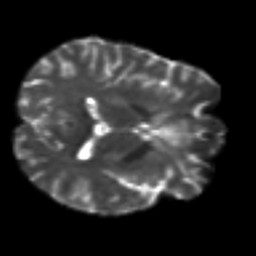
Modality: T2w
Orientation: axial
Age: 22
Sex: female
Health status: ill
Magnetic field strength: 3 T
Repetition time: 8.4 s
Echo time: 0.0926 s